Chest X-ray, PA view. Patient: 46 years old, sex M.
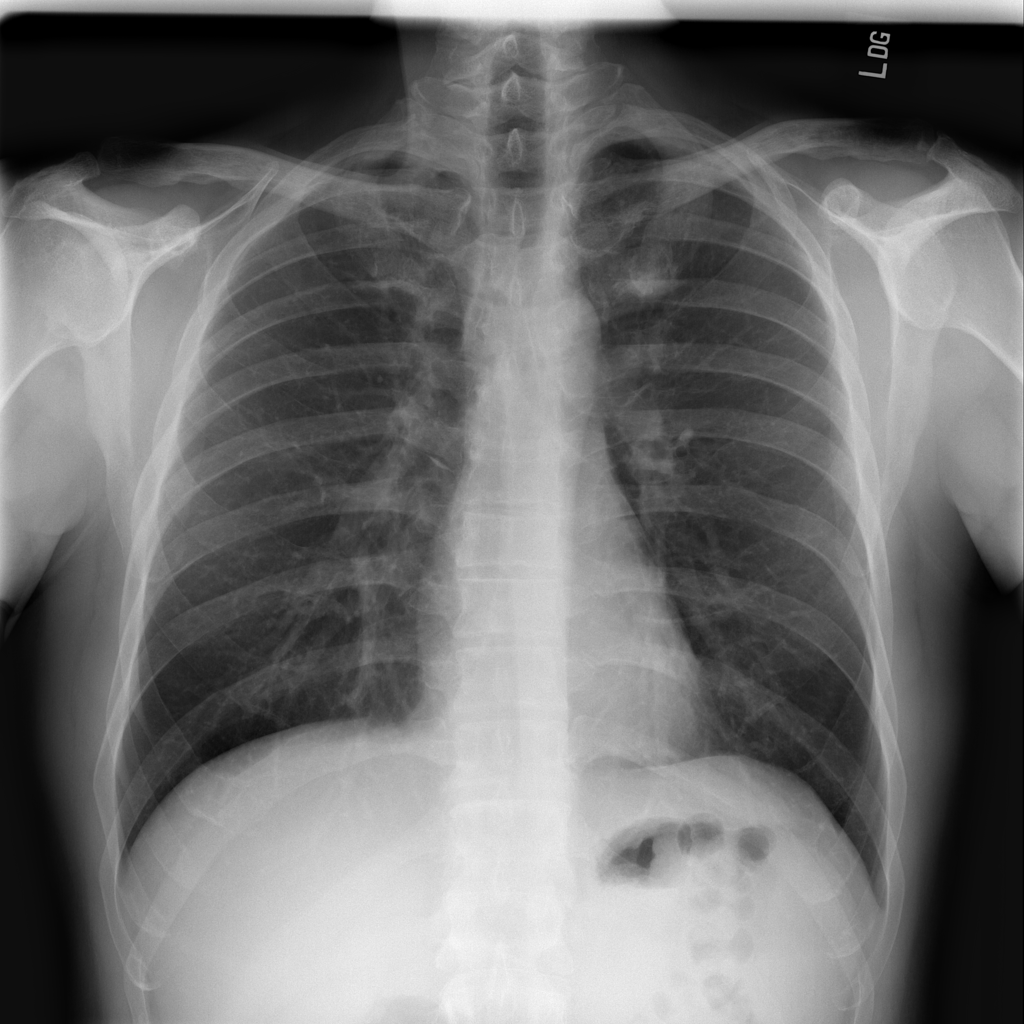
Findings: Pleural_Thickening